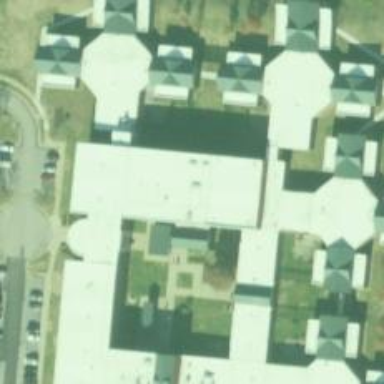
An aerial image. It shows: Healthcare facility identified as hospital.